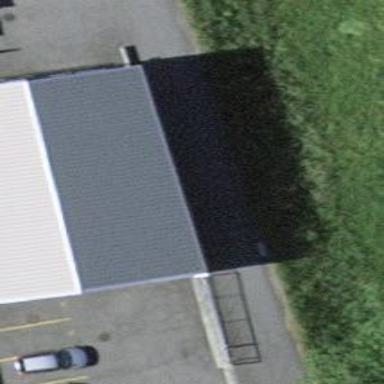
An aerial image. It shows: Garage.